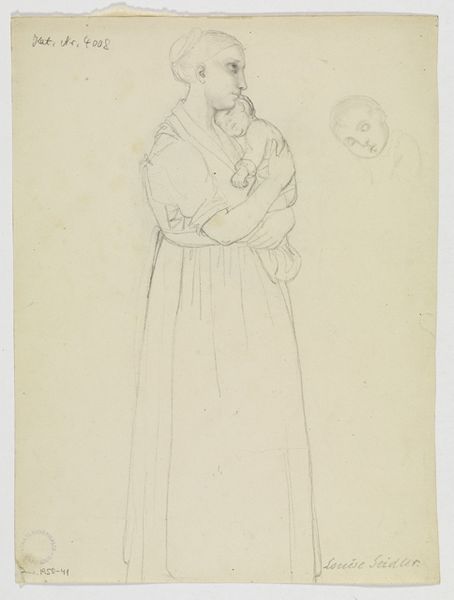
Titel: Brustbildnis eines jüngeren Herrn
Künstler: Louise Caroline Sophie Seidler
Standort: Karlsruhe
Institution: Staatliche Kunsthalle Karlsruhe
Schlagwörter: hand, kopf, schlaf, schurz, weiß, frau, frisur, grau, hell, hut, kleid, nase, ohr, profil, schwarz, skizze, zeichnung, blick, beige, rock, alt, kappe, arm, arme, augen, blass, falten, gesicht, halten, kragen, stehen, tragen, trauer, ärmel, hals, hände, porträt, signatur, gewand, haare, kind, mutter, blatt, kinn, schulter, traurig, zart, kinder, luise, schürze, dutt, schrift, liebe, papier, umarmung, ruhen, schlafen, schlafend, haltung, studie, datierung, linien, baby, rand, detail, junge, jahreszahl, name, amme, traum, traurigkeit, seite, text, faust, bleistift, stempel, hausfrau, entwurf, fleck, kleinkind, jahr, trost, zahl, nähe, lieben, müde, mönch, madonna, armut, träumen, sohn, schutz, säugling, fürsorge, geborgenheit, bleistifft, zeichnug, schläft, mutterliebe, kuscheln, lieb, deteil, trägt, behütet, schützend, louise, seidler, 4008, entworf, mutter kind müde